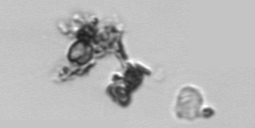
Label: Thalassiosira_TAG_external_detritus